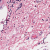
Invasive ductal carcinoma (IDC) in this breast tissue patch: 1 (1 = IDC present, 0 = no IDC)